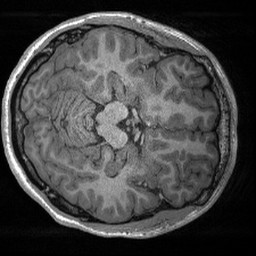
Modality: T1w
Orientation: axial
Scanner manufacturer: siemens
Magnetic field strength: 3 T
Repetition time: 2.4 s
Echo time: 0.00213 s